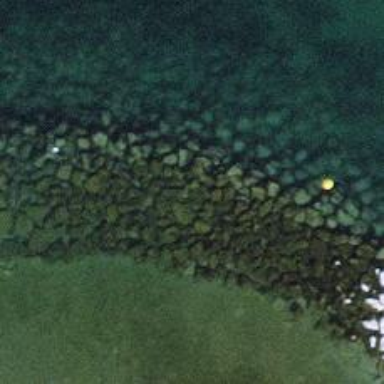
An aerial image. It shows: Breakwater structure.